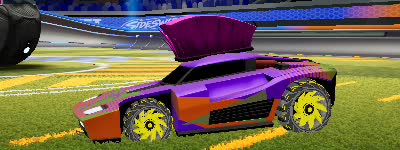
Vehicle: breakout